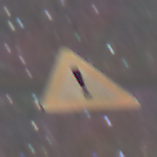
Verkehrszeichen: Gefahrenstelle
Umgebung: Outdoor, Suburban
Tageszeit: Night
Wetter: Clear
Licht: Artificial
Jahreszeit: NotSpecified
Kontrast: HighContrast